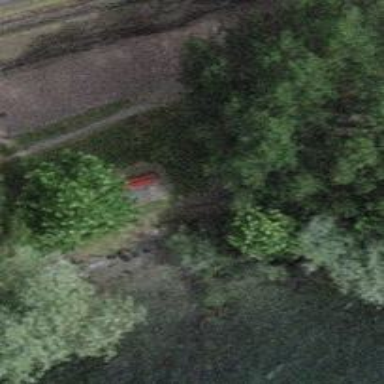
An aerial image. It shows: Red bench.